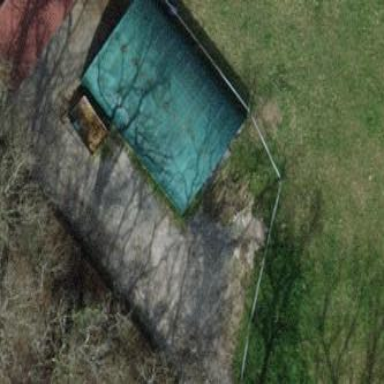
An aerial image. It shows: Shed.